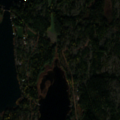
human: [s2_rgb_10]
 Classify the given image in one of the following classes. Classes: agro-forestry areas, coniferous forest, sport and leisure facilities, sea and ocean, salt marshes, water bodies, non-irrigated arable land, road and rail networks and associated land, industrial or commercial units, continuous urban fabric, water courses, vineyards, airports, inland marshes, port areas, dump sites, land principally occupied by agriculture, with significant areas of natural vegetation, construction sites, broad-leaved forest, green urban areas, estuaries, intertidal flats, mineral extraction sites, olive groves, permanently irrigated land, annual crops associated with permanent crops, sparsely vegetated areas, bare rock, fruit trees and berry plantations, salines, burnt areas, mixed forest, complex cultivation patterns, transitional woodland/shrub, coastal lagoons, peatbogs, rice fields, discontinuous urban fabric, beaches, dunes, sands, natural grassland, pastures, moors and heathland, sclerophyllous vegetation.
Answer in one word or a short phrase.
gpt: coniferous forest, mixed forest, transitional woodland/shrub, sea and ocean